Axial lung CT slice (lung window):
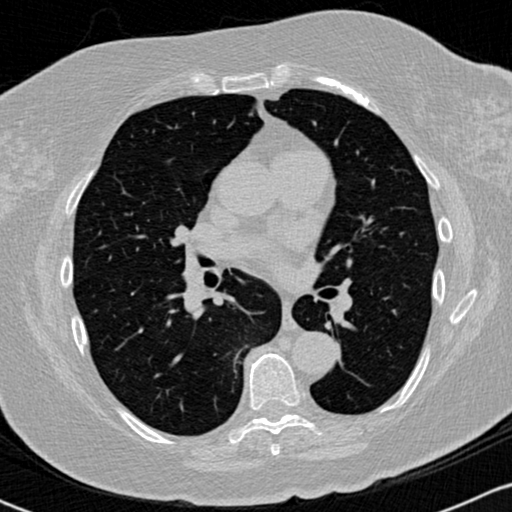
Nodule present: no